Question: My application is made using QML+JS and I am looking to create a circular progress bar widget. I can create the circle using a QML Rectangle and settings its radius equal to its width/2 to make it into a circle. How do I create a progress bar out of it?
I am planning to implement the following mockup.

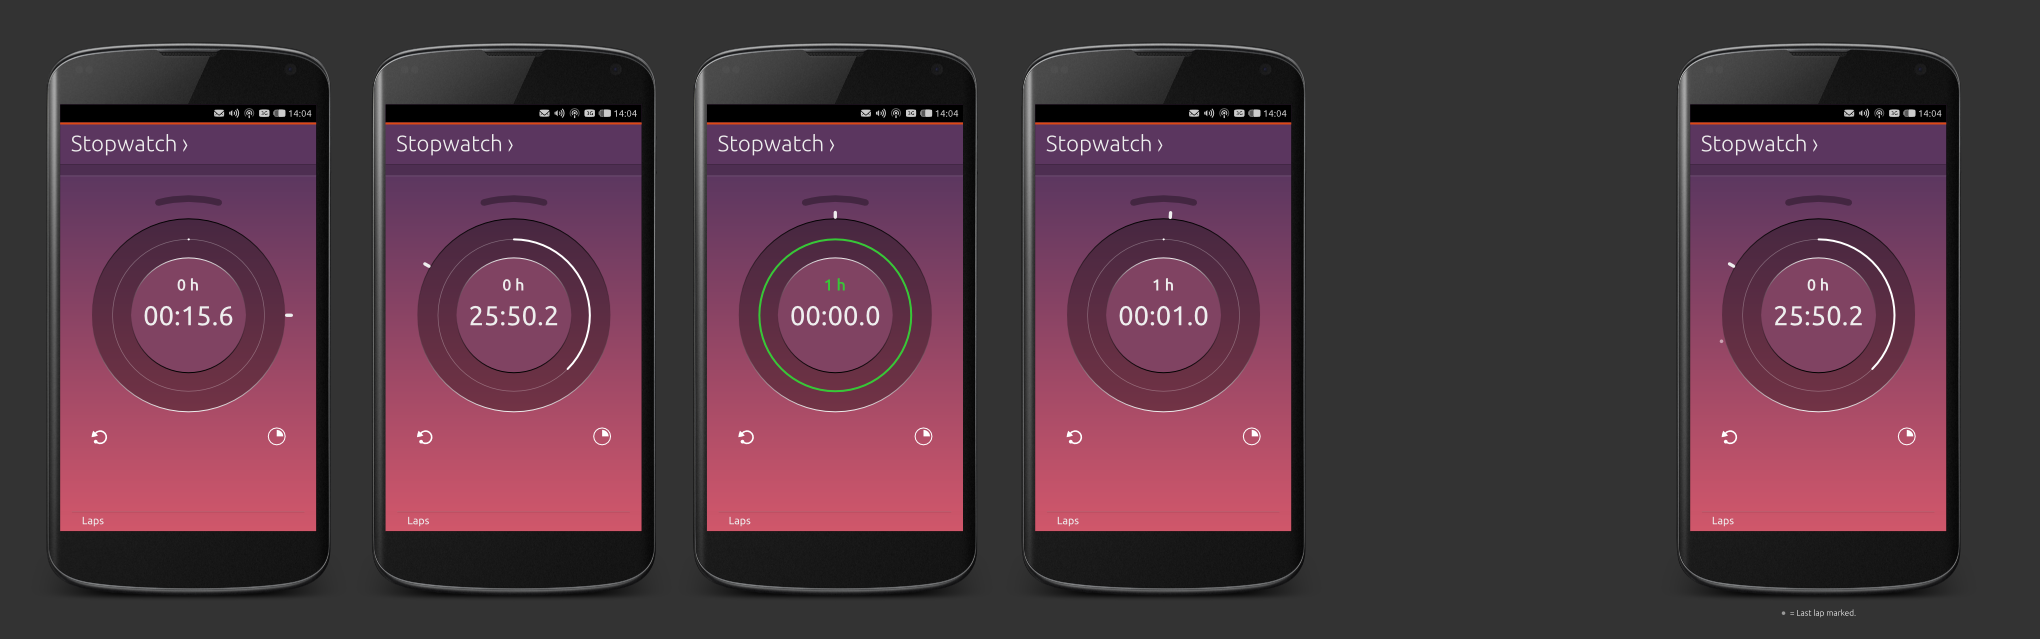
Answer: I've implemented a basic circular progress using a Canvas.

'''
import QtQml 2.2
import QtQuick 2.0
// draws two arcs (portion of a circle)
// fills the circle with a lighter secondary color
// when pressed
Canvas {
id: canvas
width: 240
height: 240
antialiasing: true
property color primaryColor: "orange"
property color secondaryColor: "lightblue"
property real centerWidth: width / 2
property real centerHeight: height / 2
property real radius: Math.min(canvas.width, canvas.height) / 2
property real minimumValue: 0
property real maximumValue: 100
property real currentValue: 33
// this is the angle that splits the circle in two arcs
// first arc is drawn from 0 radians to angle radians
// second arc is angle radians to 2*PI radians
property real angle: (currentValue - minimumValue) / (maximumValue - minimumValue) * 2 * Math.PI
// we want both circle to start / end at 12 o'clock
// without this offset we would start / end at 9 o'clock
property real angleOffset: -Math.PI / 2
property string text: "Text"
signal clicked()
onPrimaryColorChanged: requestPaint()
onSecondaryColorChanged: requestPaint()
onMinimumValueChanged: requestPaint()
onMaximumValueChanged: requestPaint()
onCurrentValueChanged: requestPaint()
onPaint: {
var ctx = getContext("2d");
ctx.save();
ctx.clearRect(0, 0, canvas.width, canvas.height);
// fills the mouse area when pressed
// the fill color is a lighter version of the
// secondary color
if (mouseArea.pressed) {
ctx.beginPath();
ctx.lineWidth = 1;
ctx.fillStyle = Qt.lighter(canvas.secondaryColor, 1.25);
ctx.arc(canvas.centerWidth,
canvas.centerHeight,
canvas.radius,
0,
2*Math.PI);
ctx.fill();
}
// First, thinner arc
// From angle to 2*PI
ctx.beginPath();
ctx.lineWidth = 1;
ctx.strokeStyle = primaryColor;
ctx.arc(canvas.centerWidth,
canvas.centerHeight,
canvas.radius,
angleOffset + canvas.angle,
angleOffset + 2*Math.PI);
ctx.stroke();
// Second, thicker arc
// From 0 to angle
ctx.beginPath();
ctx.lineWidth = 3;
ctx.strokeStyle = canvas.secondaryColor;
ctx.arc(canvas.centerWidth,
canvas.centerHeight,
canvas.radius,
canvas.angleOffset,
canvas.angleOffset + canvas.angle);
ctx.stroke();
ctx.restore();
}
Text {
anchors.centerIn: parent
text: canvas.text
color: canvas.primaryColor
}
MouseArea {
id: mouseArea
anchors.fill: parent
onClicked: canvas.clicked()
onPressedChanged: canvas.requestPaint()
}
}
'''